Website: home-depot
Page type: delivery-shipping
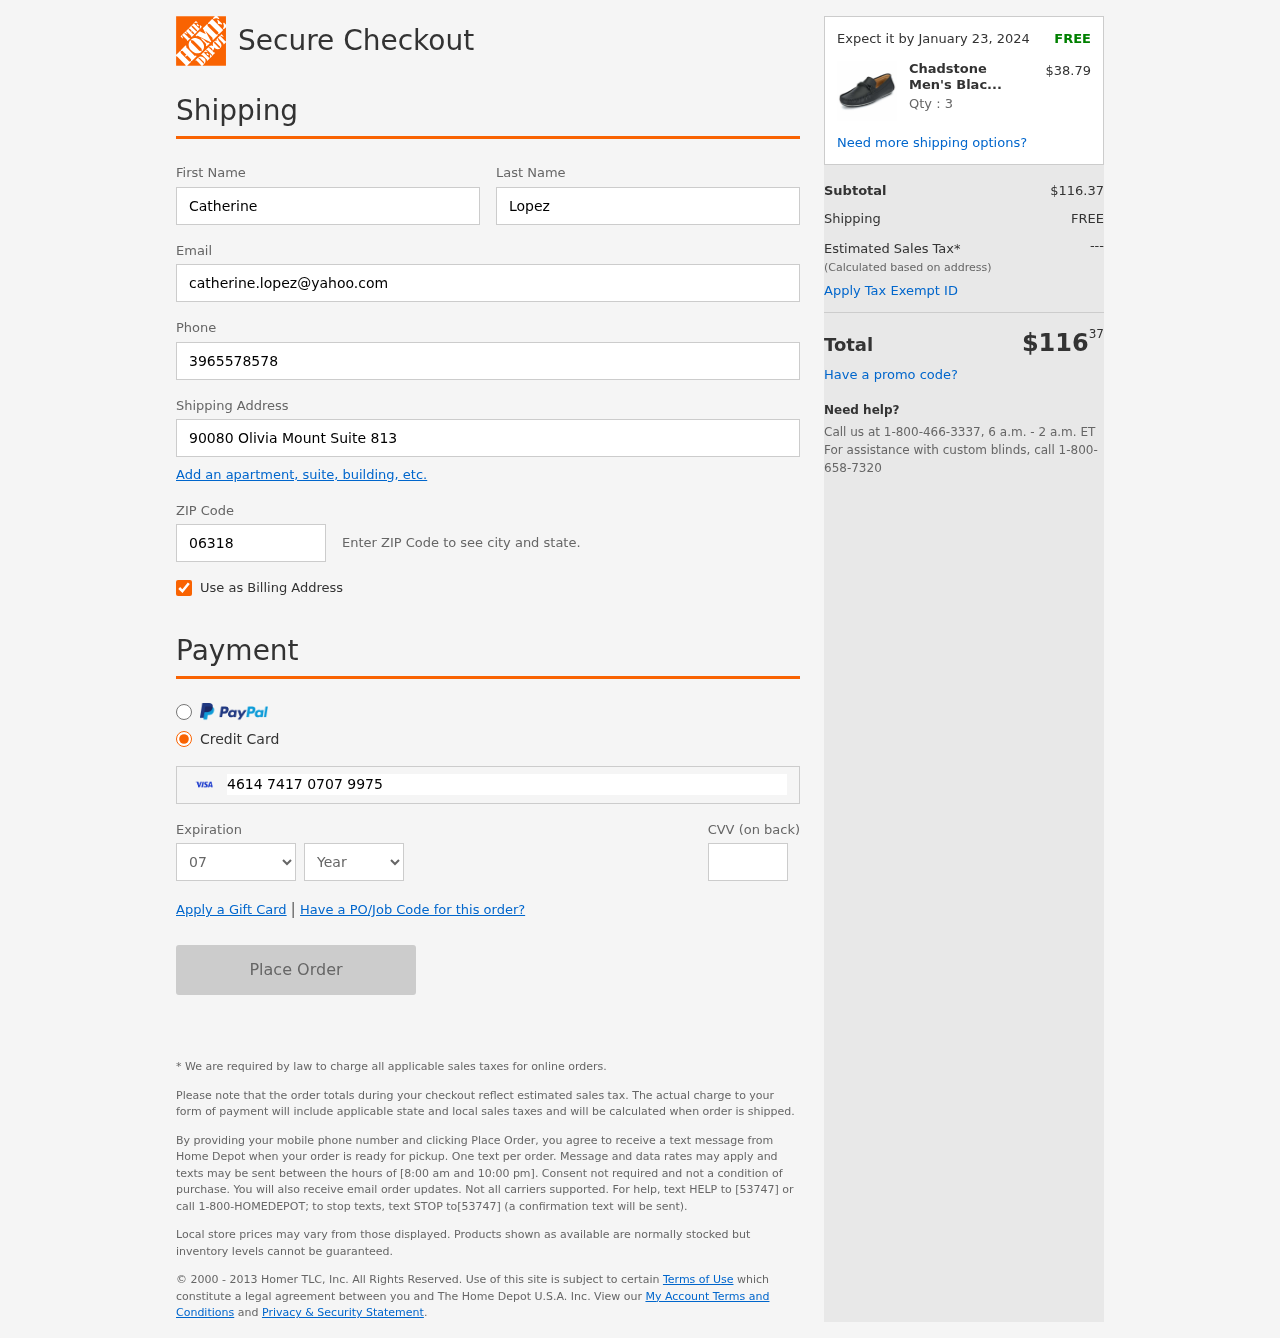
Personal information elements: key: PII_CARD_CVV
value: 823
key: PII_CARD_EXPIRY_MONTH
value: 07
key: PII_CARD_EXPIRY_YEAR
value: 29
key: PII_CARD_NUMBER
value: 4614 7417 0707 9975
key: PII_EMAIL
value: catherine.lopez@yahoo.com
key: PII_FIRSTNAME
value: Catherine
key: PII_LASTNAME
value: Lopez
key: PII_PHONE
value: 3965578578
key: PII_POSTCODE
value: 06318
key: PII_STREET
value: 90080 Olivia Mount Suite 813
Product elements: key: PRODUCT1_NAME
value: Chadstone Men's Black Loafers-10 UK (44 EU) (CH 110)
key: PRODUCT1_PRICE
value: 38.79
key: PRODUCT1_QUANTITY
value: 3
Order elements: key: ORDER_DELIVERY_DATE
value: Expect it by January 23, 2024
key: ORDER_SUBTOTAL
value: $116.37
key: ORDER_SHIPPING_COST
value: FREE
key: ORDER_TOTAL
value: $11637